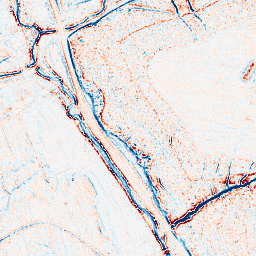
Category: edge_preserving
Decomposition family: anisotropic_diffusion
Decomposition parameters: iterations: 5
kappa: 30
gamma: 0.15
Upsampling method: linear_exact
Upsampling parameters: scale: 8
Upsampling scale: 8